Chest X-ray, PA view. Patient: 55 years old, sex M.
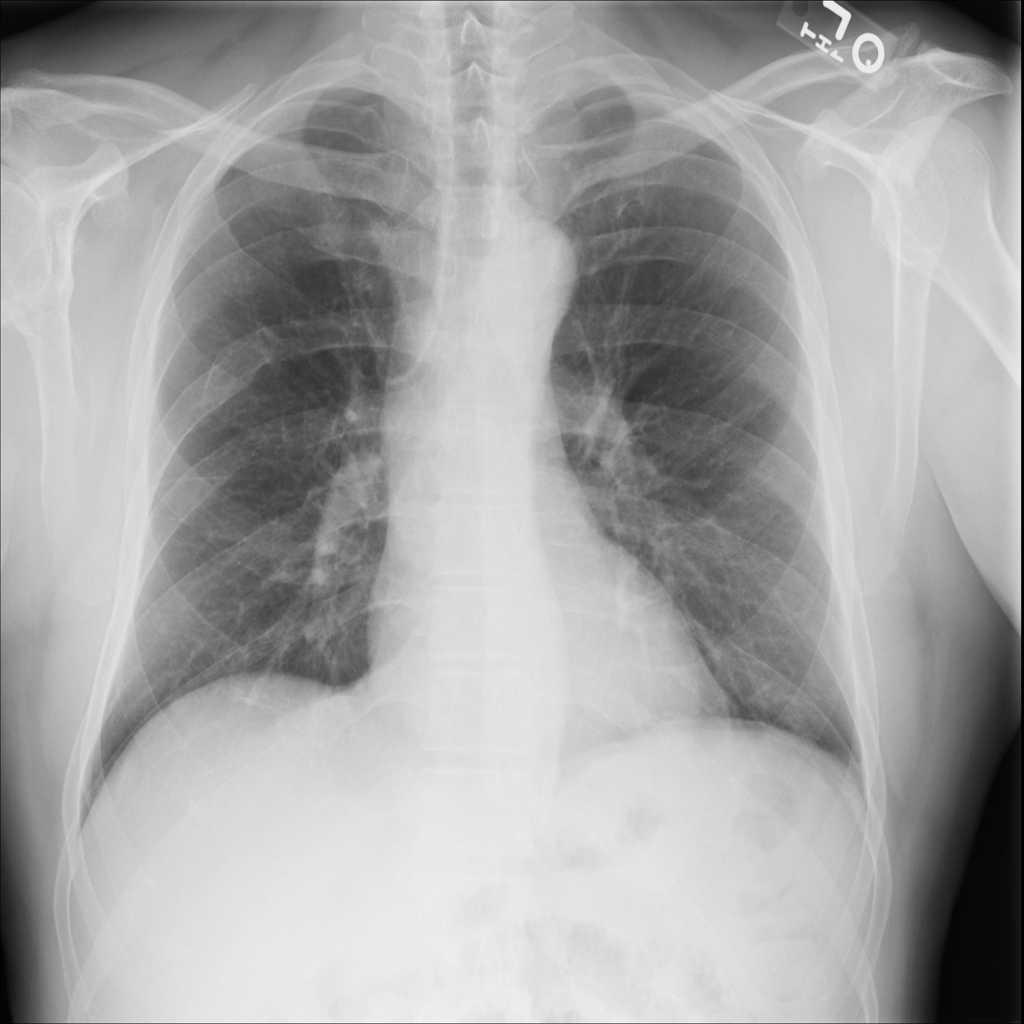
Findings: No Finding